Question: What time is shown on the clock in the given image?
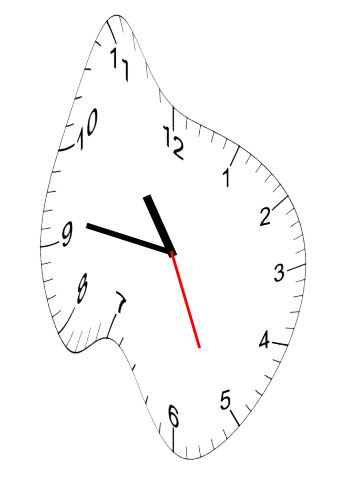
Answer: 10:46:26